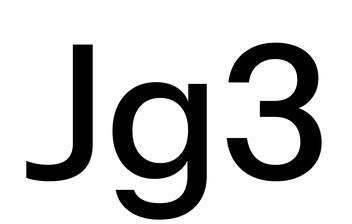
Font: InstrumentSans_Medium